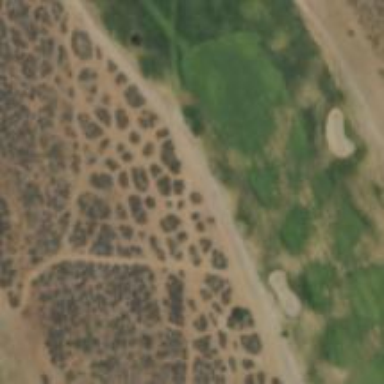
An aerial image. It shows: Service road used as golf cart path.